Question: I have implemented google calendar API in android from <URL>.
sample works fine but authentication issue is there
'''
com.google.api.client.googleapis.json.GoogleJsonResponseException: 403 Forbidden
{
"code": 403,
"errors": [
{
"domain": "usageLimits",
"message": "Access Not Configured",
"reason": "accessNotConfigured"
}
],
"message": "Access Not Configured"
}
'''
I have also enabled calendar API

Am I missing any configuration??
help!! Thanks.
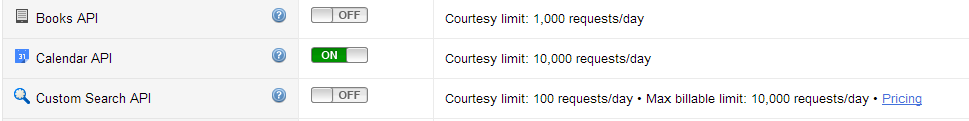
Answer: Solution :
Just need to add client ID (package name + SHA1 finger print)...
For SHA1 finger print download <URL>.